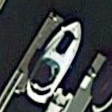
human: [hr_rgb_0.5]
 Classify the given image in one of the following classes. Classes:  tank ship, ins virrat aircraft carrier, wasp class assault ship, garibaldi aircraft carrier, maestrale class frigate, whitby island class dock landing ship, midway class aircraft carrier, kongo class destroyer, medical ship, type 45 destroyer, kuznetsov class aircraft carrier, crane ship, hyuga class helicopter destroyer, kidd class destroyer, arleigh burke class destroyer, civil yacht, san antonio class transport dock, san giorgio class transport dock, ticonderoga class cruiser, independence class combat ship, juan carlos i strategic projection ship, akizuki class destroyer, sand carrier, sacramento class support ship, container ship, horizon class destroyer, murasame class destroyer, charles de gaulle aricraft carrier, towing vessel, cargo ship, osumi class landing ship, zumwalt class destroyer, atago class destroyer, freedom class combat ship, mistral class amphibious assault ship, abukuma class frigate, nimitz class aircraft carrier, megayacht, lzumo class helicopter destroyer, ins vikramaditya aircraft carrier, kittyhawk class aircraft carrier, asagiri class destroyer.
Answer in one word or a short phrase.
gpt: Civil yacht